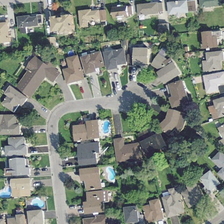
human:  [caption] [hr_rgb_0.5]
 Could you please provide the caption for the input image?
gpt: many buildings and green trees are in a dense residential area .

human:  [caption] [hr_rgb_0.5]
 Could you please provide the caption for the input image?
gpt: many buildings and green trees are in a dense residential area .

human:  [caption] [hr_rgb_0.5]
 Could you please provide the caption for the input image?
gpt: many buildings and green trees are in a dense residential area .

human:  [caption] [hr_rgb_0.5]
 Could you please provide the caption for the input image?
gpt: many buildings and green trees are in a dense residential area .

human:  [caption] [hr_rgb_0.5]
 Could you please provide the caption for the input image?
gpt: many buildings and green trees are in a dense residential area .